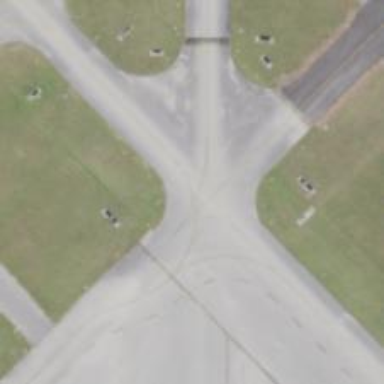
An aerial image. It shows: Image of taxiway at airport.